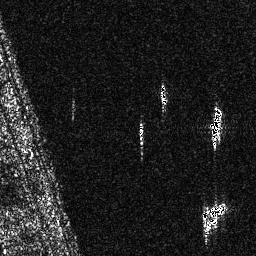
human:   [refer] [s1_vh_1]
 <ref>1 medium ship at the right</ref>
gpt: <box>[[81, 41, 86, 57, 0]]</box>

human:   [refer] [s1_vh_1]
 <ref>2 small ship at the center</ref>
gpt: <box>[[53, 46, 56, 57, 0]], [[61, 31, 65, 41, 0]]</box>